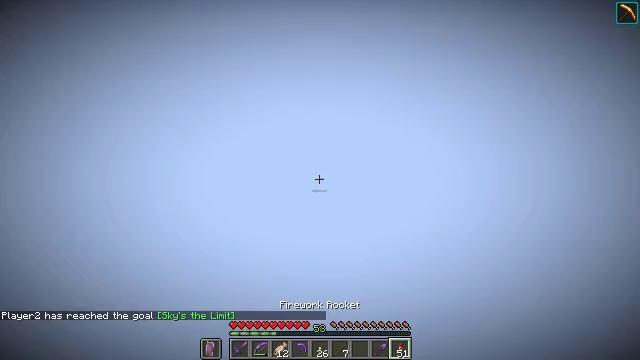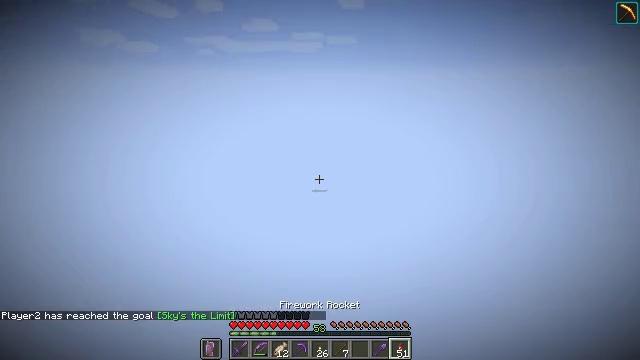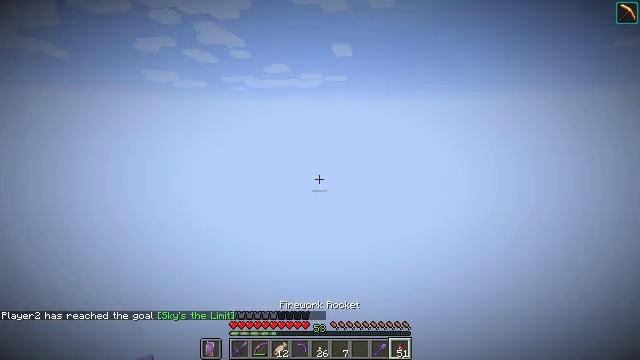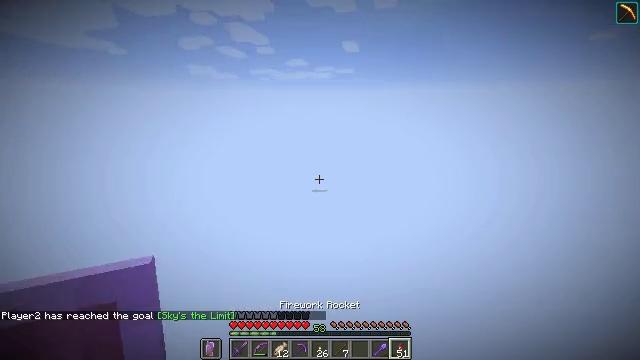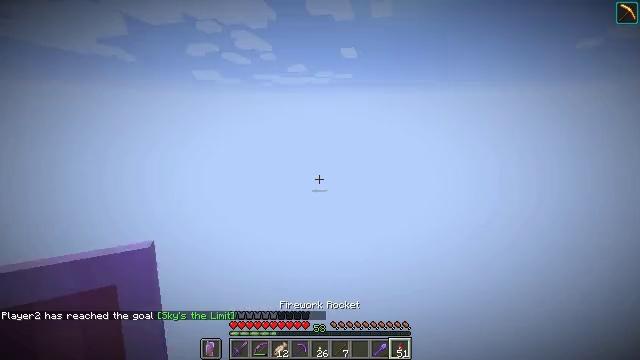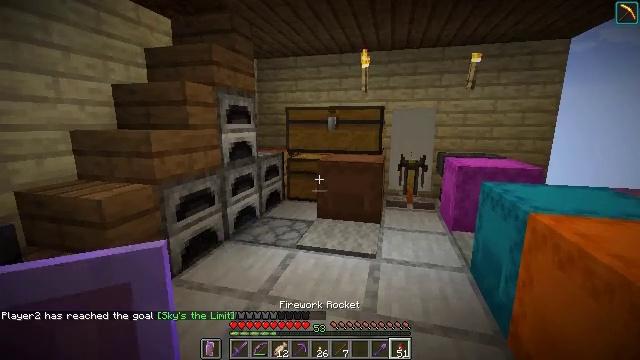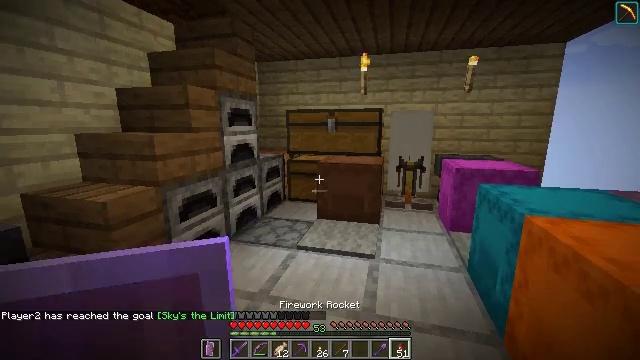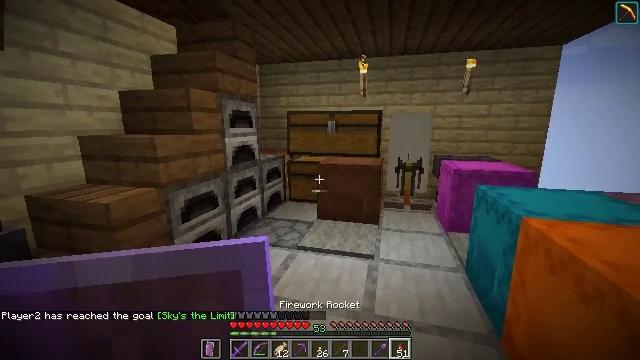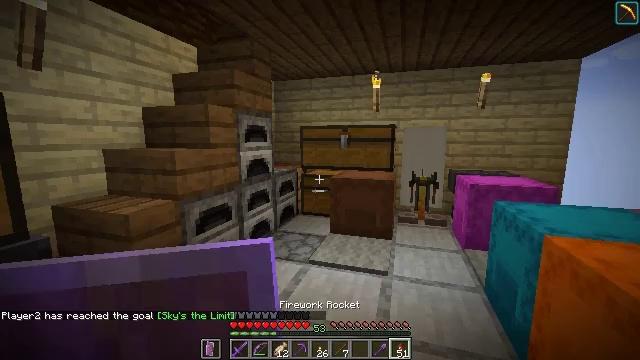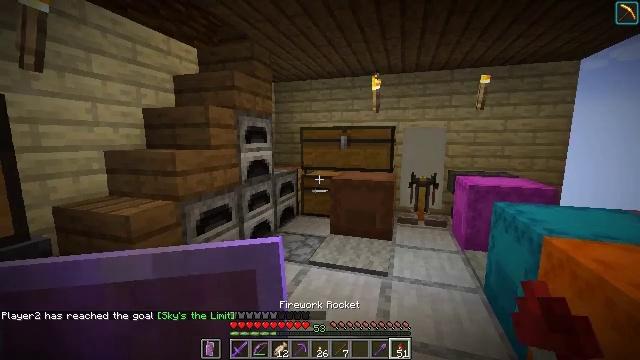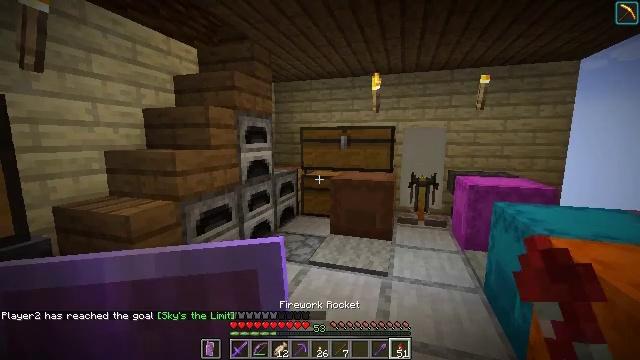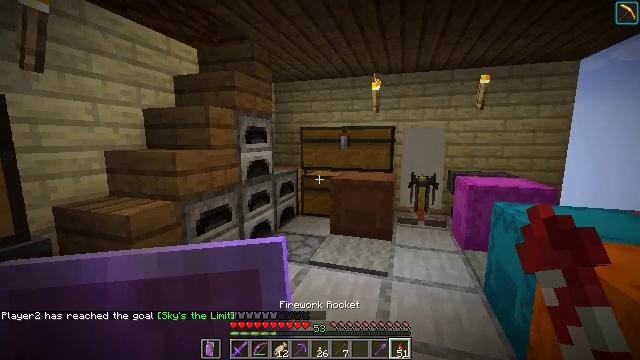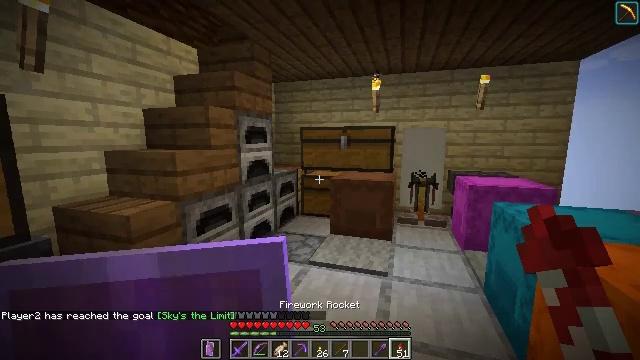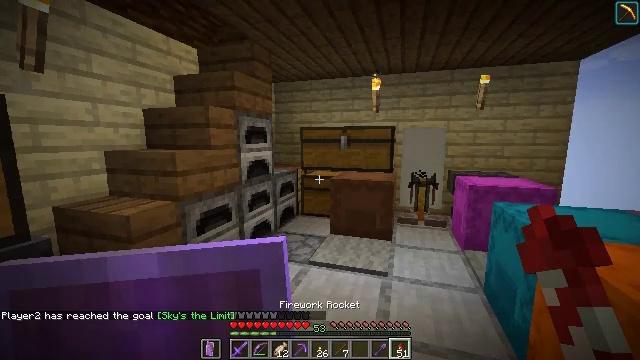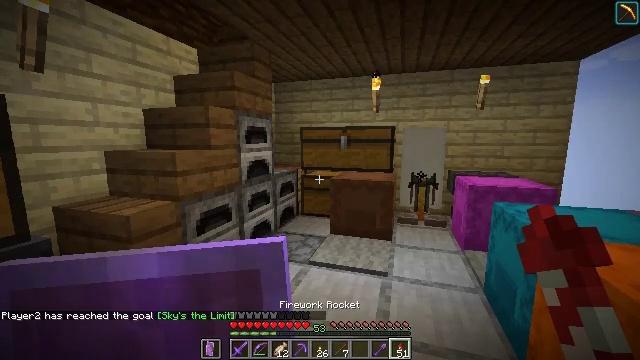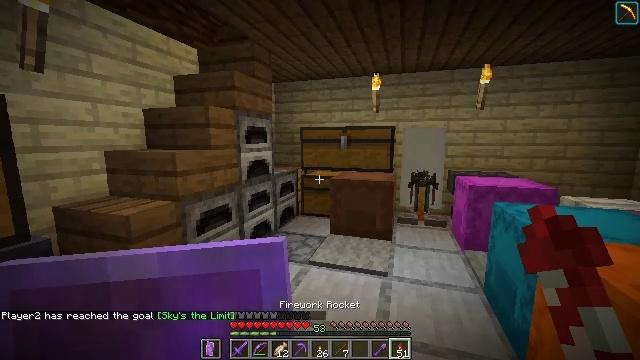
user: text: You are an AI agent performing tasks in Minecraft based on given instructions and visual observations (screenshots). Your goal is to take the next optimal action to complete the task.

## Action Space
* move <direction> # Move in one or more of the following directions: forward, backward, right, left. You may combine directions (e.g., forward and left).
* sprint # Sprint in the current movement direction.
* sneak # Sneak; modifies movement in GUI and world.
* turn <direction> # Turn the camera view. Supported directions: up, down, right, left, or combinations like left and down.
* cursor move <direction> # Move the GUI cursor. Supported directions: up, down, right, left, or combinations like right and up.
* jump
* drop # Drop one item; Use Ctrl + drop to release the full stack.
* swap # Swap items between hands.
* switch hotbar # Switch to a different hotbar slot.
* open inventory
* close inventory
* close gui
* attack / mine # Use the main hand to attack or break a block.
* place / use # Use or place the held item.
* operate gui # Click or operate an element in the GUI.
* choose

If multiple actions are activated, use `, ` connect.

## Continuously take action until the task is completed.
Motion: motion action
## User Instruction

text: Break the vines.
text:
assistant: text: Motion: no_op
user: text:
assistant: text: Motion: no_op
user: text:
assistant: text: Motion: turn left and down
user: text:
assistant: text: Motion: no_op
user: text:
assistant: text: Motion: no_op
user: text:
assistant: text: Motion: no_op
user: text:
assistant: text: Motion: no_op
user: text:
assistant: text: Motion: turn left and up
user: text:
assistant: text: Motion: no_op
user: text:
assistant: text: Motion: no_op
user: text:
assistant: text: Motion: no_op
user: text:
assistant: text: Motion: no_op
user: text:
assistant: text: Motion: no_op
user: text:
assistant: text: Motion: no_op
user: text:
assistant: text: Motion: no_op
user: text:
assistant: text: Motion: no_op
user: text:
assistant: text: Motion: no_op
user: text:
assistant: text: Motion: no_op
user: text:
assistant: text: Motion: no_op
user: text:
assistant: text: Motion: no_op
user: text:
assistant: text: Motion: no_op
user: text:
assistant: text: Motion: no_op
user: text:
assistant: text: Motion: no_op
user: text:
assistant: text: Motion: no_op
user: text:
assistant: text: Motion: no_op
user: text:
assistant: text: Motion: no_op
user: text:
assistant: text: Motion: no_op
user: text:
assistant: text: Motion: no_op
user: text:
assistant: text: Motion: no_op
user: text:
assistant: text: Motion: no_op